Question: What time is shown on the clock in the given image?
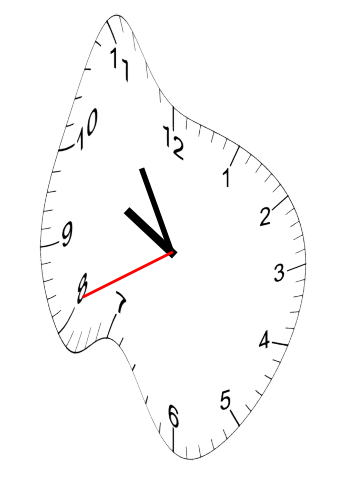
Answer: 09:54:41